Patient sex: F
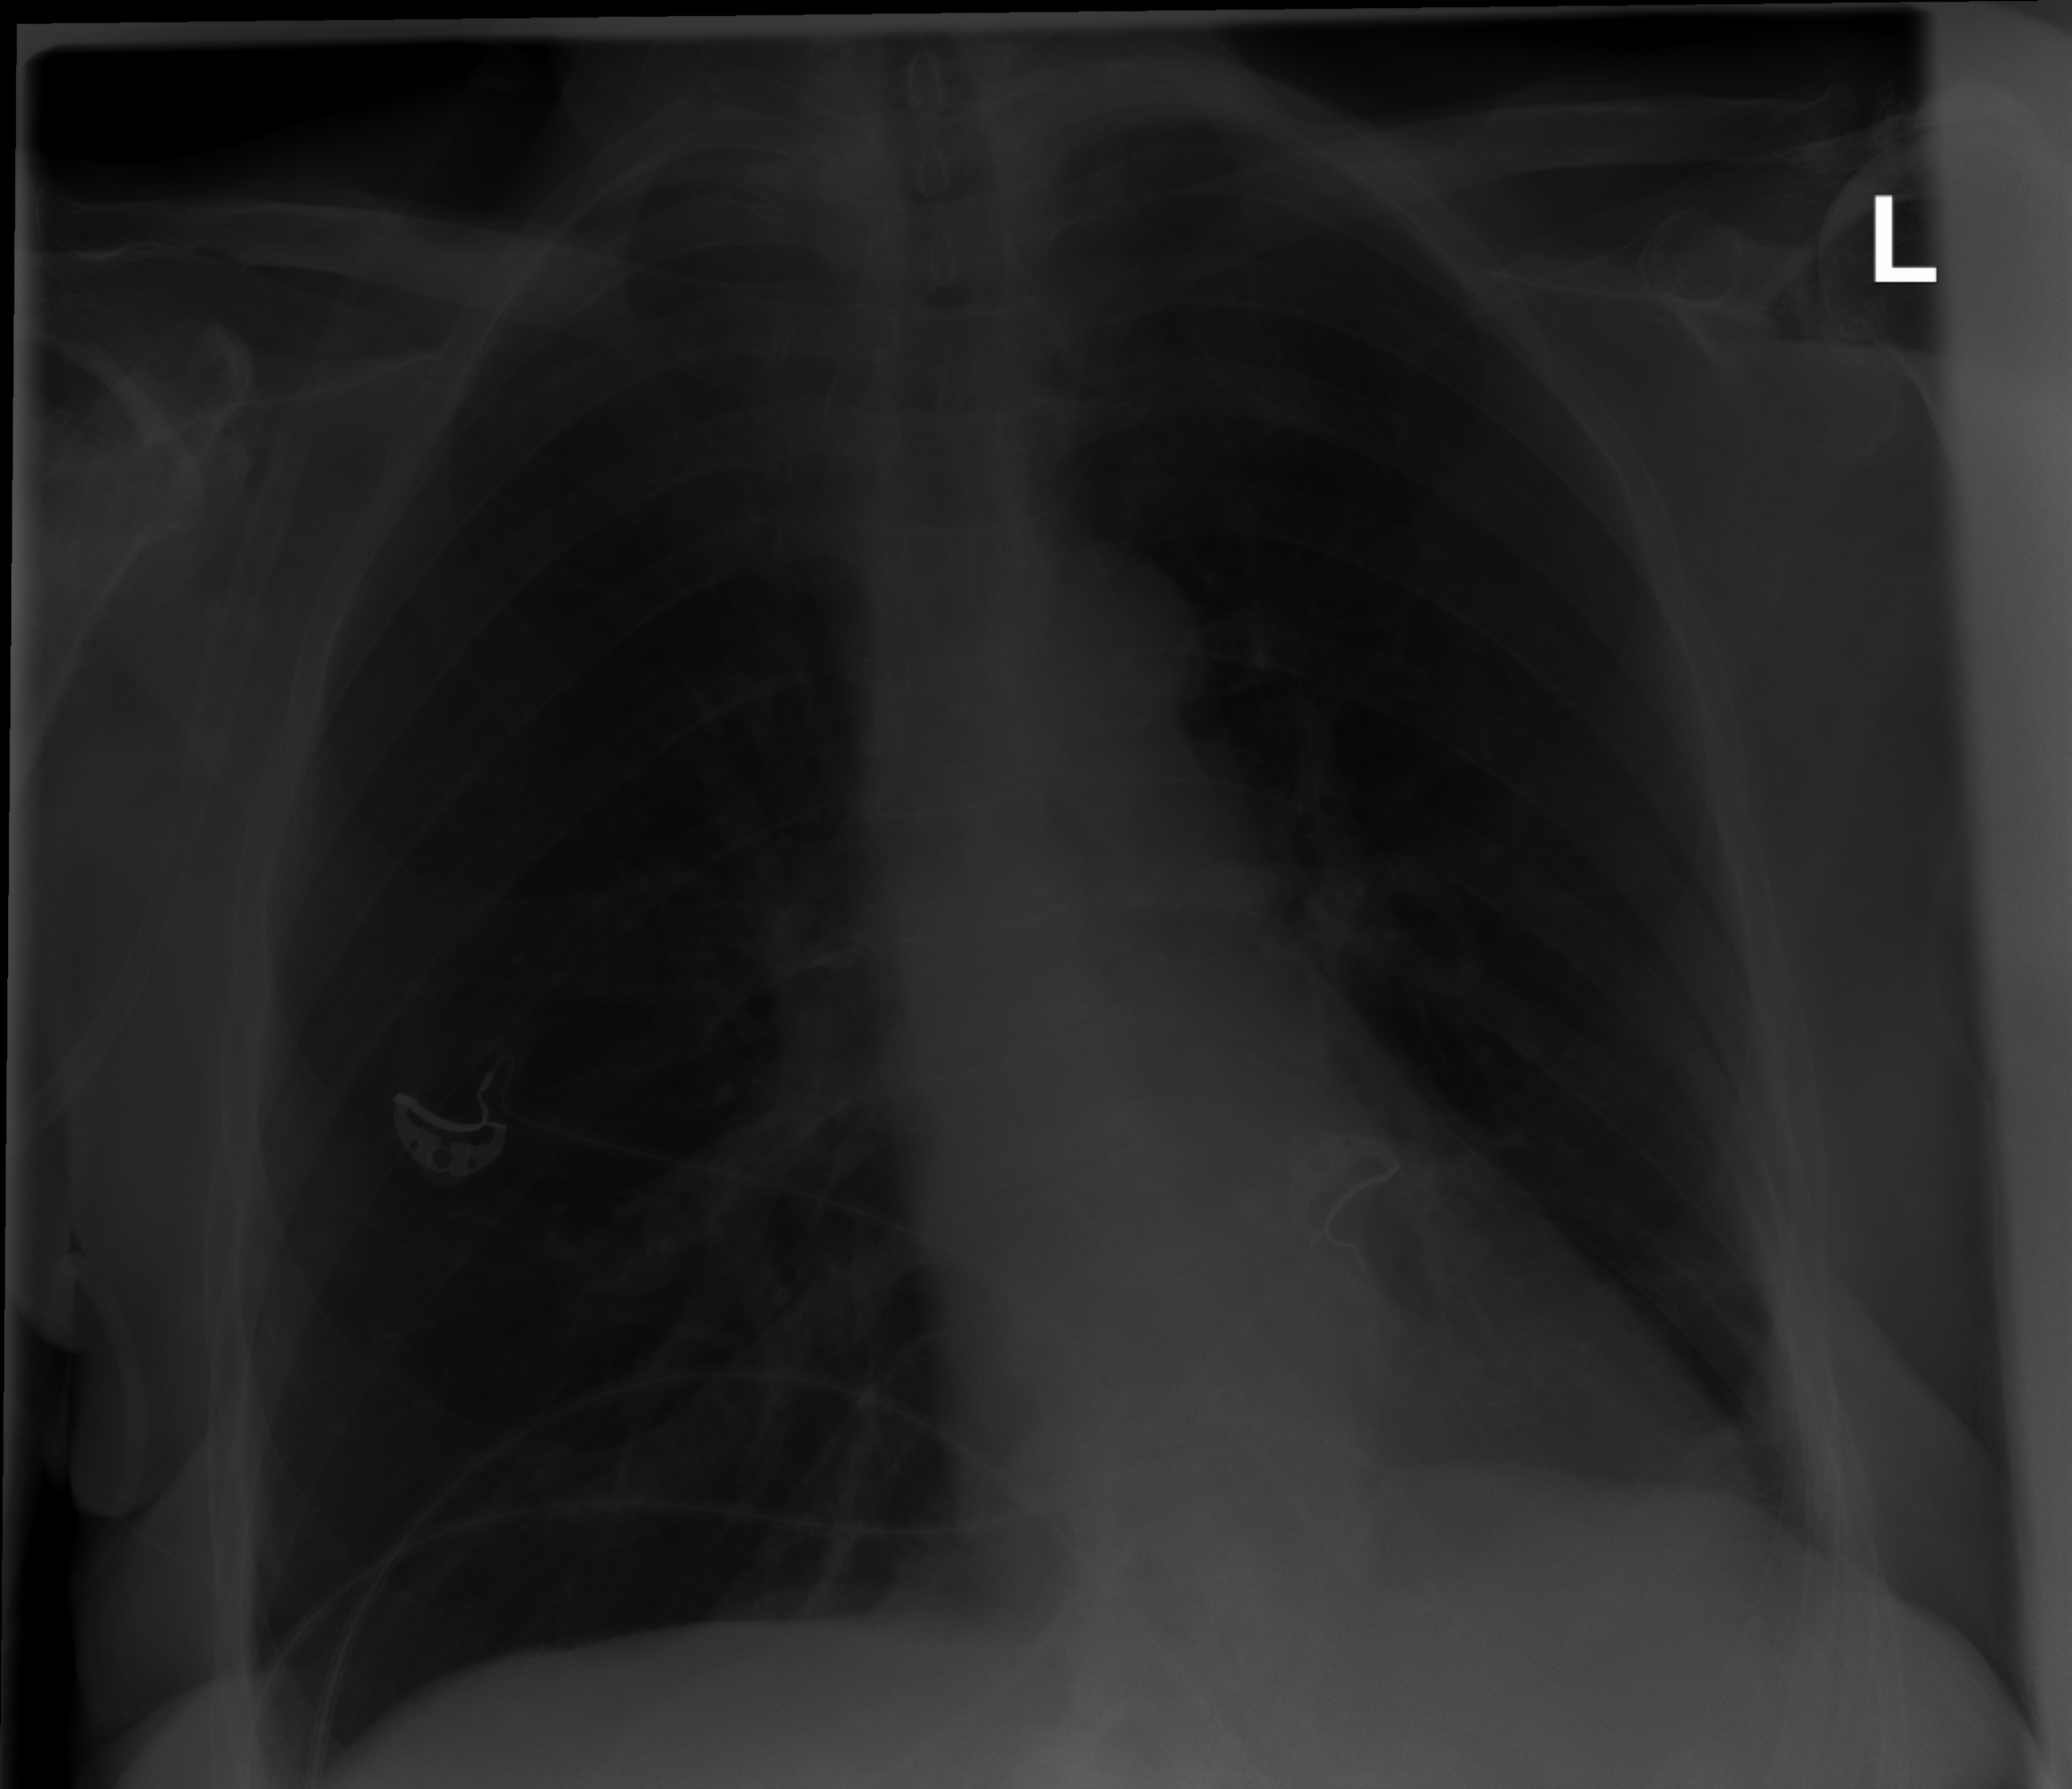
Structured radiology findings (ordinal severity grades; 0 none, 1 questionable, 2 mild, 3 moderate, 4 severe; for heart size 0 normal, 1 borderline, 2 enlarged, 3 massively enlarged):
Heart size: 0
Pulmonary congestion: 0
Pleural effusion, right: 0
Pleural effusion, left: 0
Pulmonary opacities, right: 0
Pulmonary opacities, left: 0
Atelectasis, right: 0
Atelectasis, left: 2